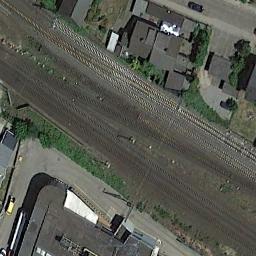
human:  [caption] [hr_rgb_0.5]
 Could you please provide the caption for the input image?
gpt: There are many buildings of different shapes beside the railway .

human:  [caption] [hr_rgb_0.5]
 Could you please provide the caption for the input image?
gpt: The railway is next to some trees and houses .

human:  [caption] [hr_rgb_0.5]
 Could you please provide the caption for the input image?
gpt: These railways are flanked by some buildings .

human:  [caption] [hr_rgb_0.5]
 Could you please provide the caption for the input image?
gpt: There are many trees in the middle of the two railways .

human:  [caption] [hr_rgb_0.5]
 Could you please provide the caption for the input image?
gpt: There are some buildings beside the railway .